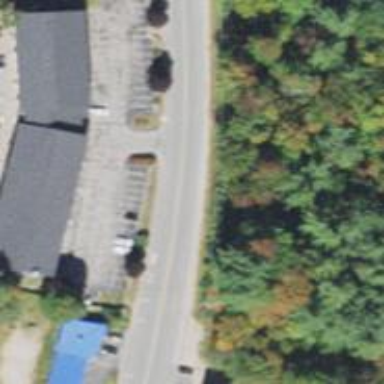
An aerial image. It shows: Primary highway with asphalt surface. There is sidewalk on the left side.